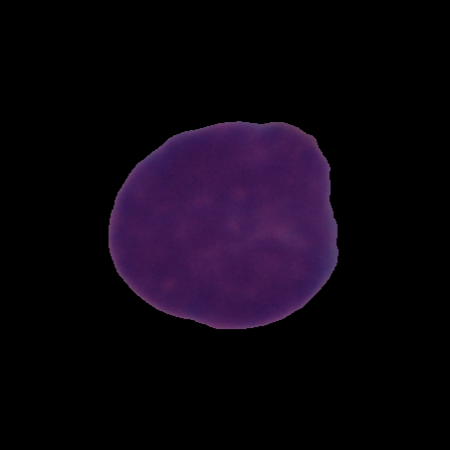
Label: cancer